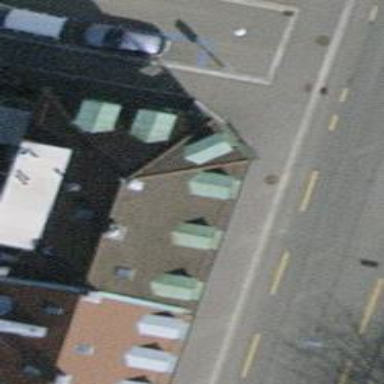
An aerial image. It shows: Restaurant.